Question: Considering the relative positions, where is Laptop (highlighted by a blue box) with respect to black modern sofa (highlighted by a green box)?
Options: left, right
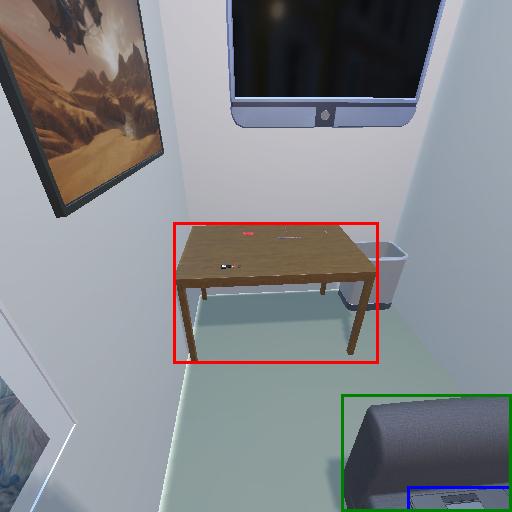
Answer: left